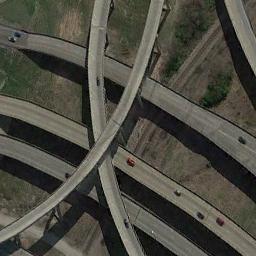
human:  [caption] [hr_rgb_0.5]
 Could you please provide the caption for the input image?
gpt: The overpass is next to the bare land with some cars .

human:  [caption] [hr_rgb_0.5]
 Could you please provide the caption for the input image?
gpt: The directional overpass is over the railway and some cars are driving on the overpass .

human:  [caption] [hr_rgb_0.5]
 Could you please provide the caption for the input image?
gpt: An overpass is curved into the silhouette of a water drop .

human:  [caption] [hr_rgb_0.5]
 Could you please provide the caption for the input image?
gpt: Many cars are on the overpass .

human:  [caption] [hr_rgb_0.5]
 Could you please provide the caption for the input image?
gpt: There are brown bare land beneath the overpass .